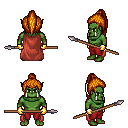
a pixel art fantasy rpg character, male body template, orc, green skin, maroon cape, red pants, dark blonde long topknot hairstyle, gold gloves, spear, four views (front, back, left, right), 2x2 character sprite sheet, small pixel art, hard edges, no anti-aliasing